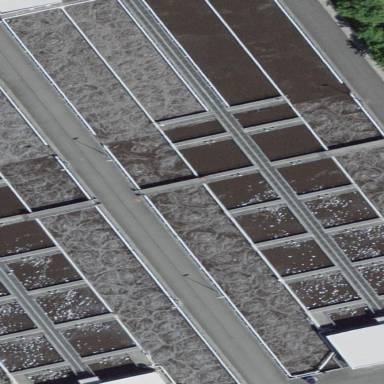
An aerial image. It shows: Body of wastewater.